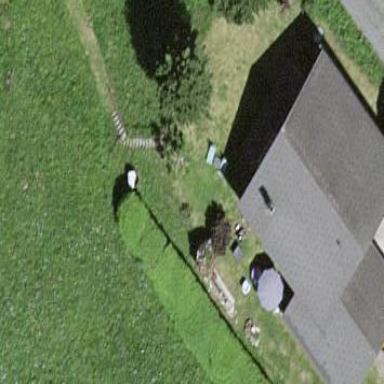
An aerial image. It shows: Simple and straightforward house.